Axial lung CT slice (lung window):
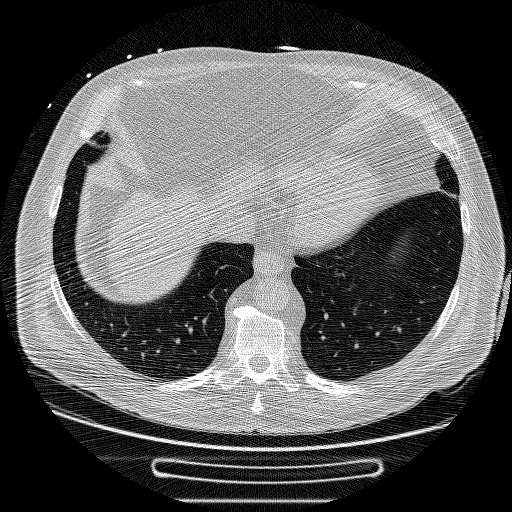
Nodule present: no